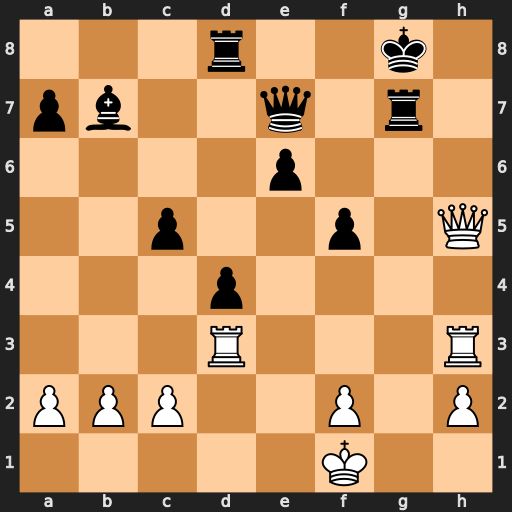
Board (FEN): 3r2k1/pb2q1r1/4p3/2p2p1Q/3p4/3R3R/PPP2P1P/5K2
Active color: w
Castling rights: -
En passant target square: -
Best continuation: Rdg3 Qf6 Rxg7+ Kxg7 Qh7+ Kf8 Qxb7